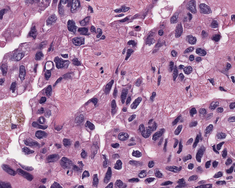
Tumor epithelial tissue: yes
Tumor-associated stroma tissue: yes
Normal tissue: no